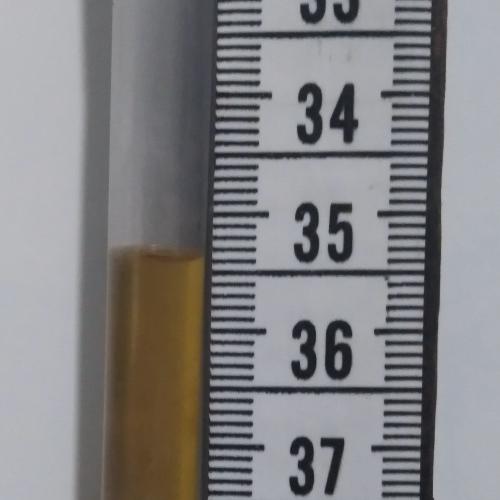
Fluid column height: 35.4 cm